Interaction volume radius: 5 \u00c5
Interaction volume height: 10 \u00c5
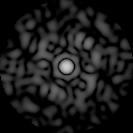
Disorder parameter: 0.8305